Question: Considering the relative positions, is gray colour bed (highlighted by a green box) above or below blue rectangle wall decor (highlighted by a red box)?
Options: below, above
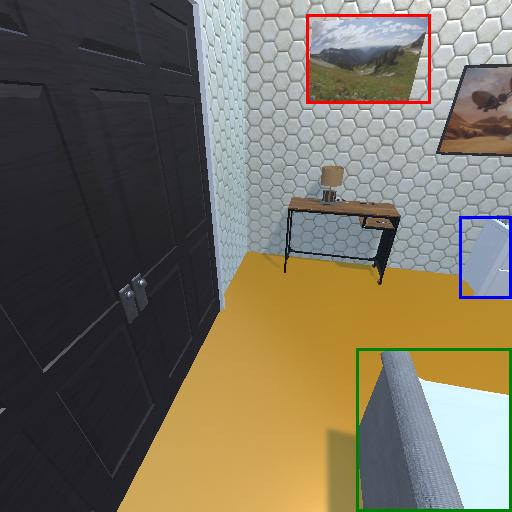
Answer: below